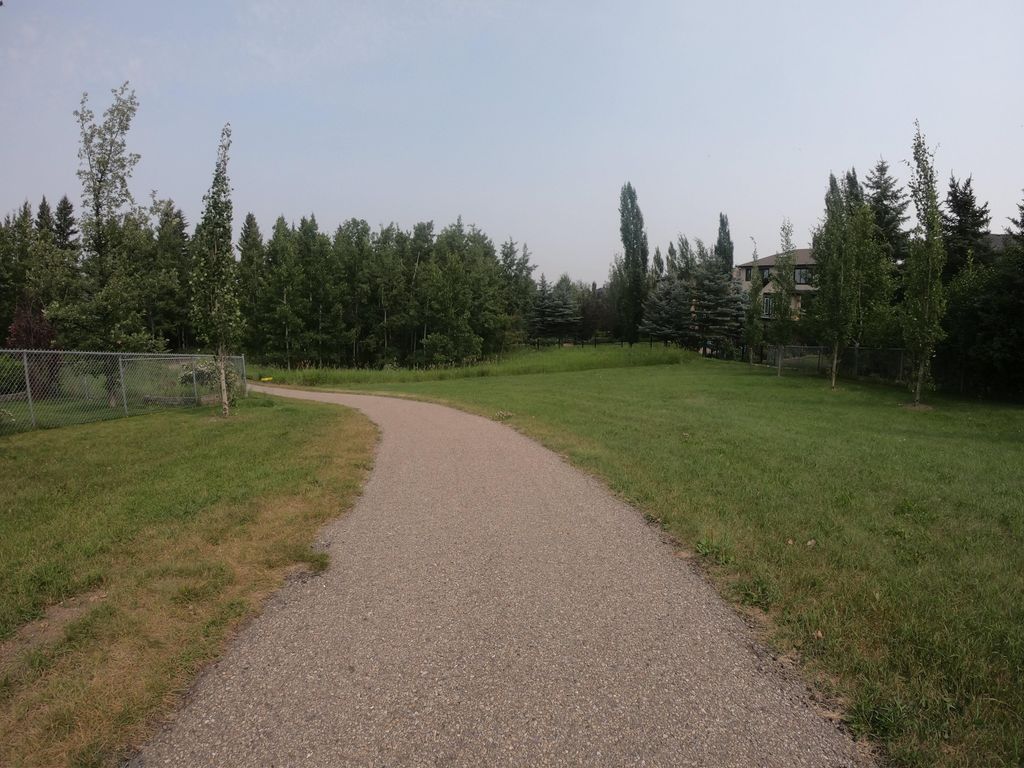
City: calgary